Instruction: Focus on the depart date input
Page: home
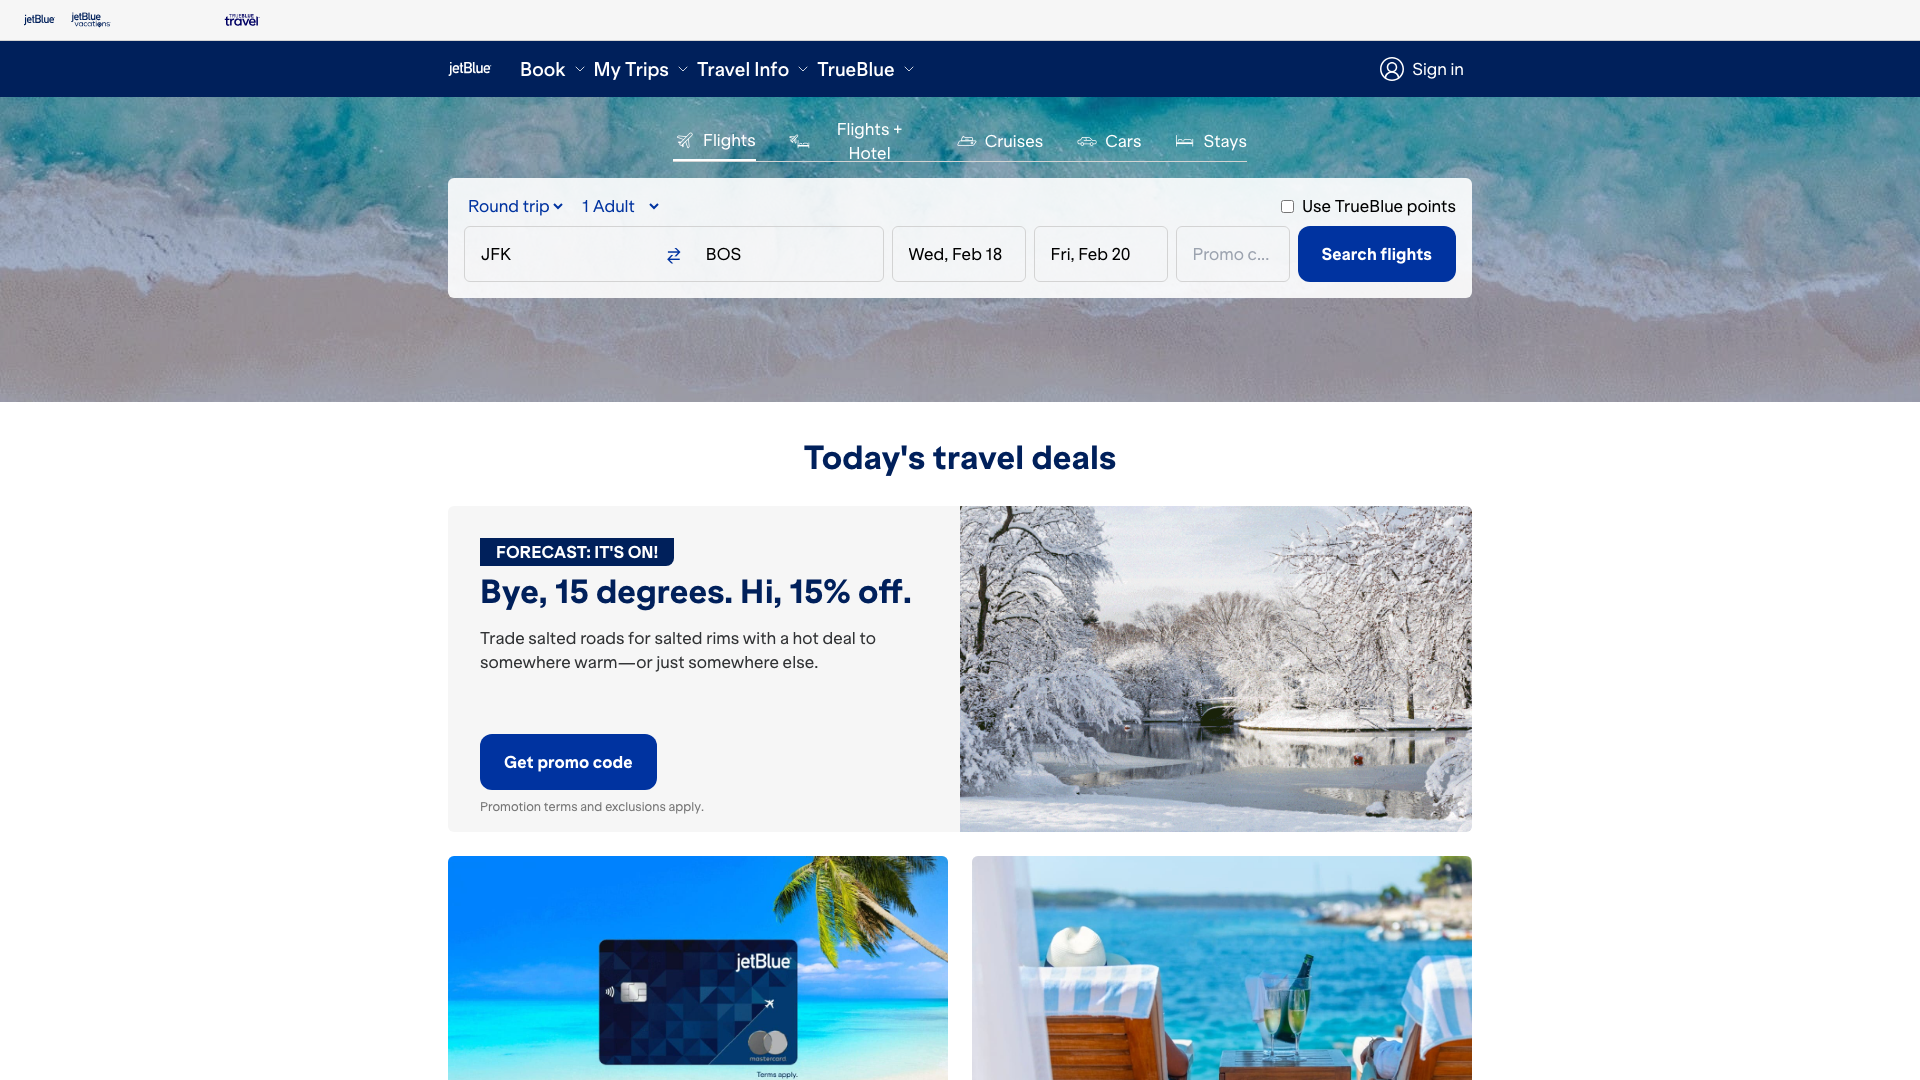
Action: click